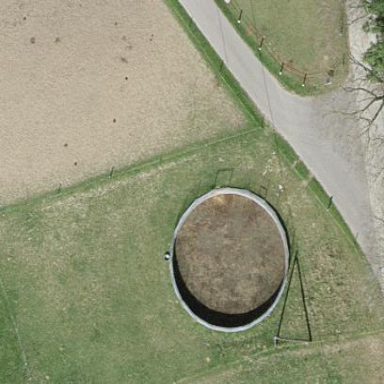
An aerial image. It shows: Storage tank building.